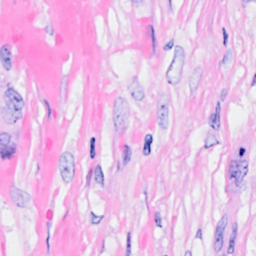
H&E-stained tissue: Breast